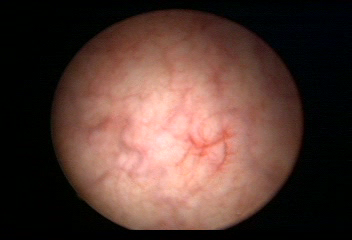
Modality: WLC
Class: Normal mucosa
Bladder cancer association: No